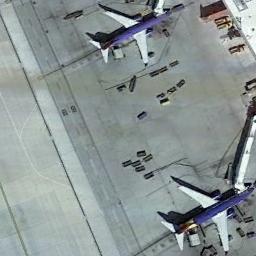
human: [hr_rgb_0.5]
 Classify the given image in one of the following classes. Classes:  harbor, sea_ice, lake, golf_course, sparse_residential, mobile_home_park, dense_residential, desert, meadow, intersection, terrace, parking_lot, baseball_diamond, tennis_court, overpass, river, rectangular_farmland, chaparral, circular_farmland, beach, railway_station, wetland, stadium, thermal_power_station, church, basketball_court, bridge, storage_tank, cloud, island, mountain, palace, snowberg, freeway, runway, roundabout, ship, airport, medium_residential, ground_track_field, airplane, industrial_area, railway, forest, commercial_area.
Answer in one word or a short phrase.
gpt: airplane